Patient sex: M
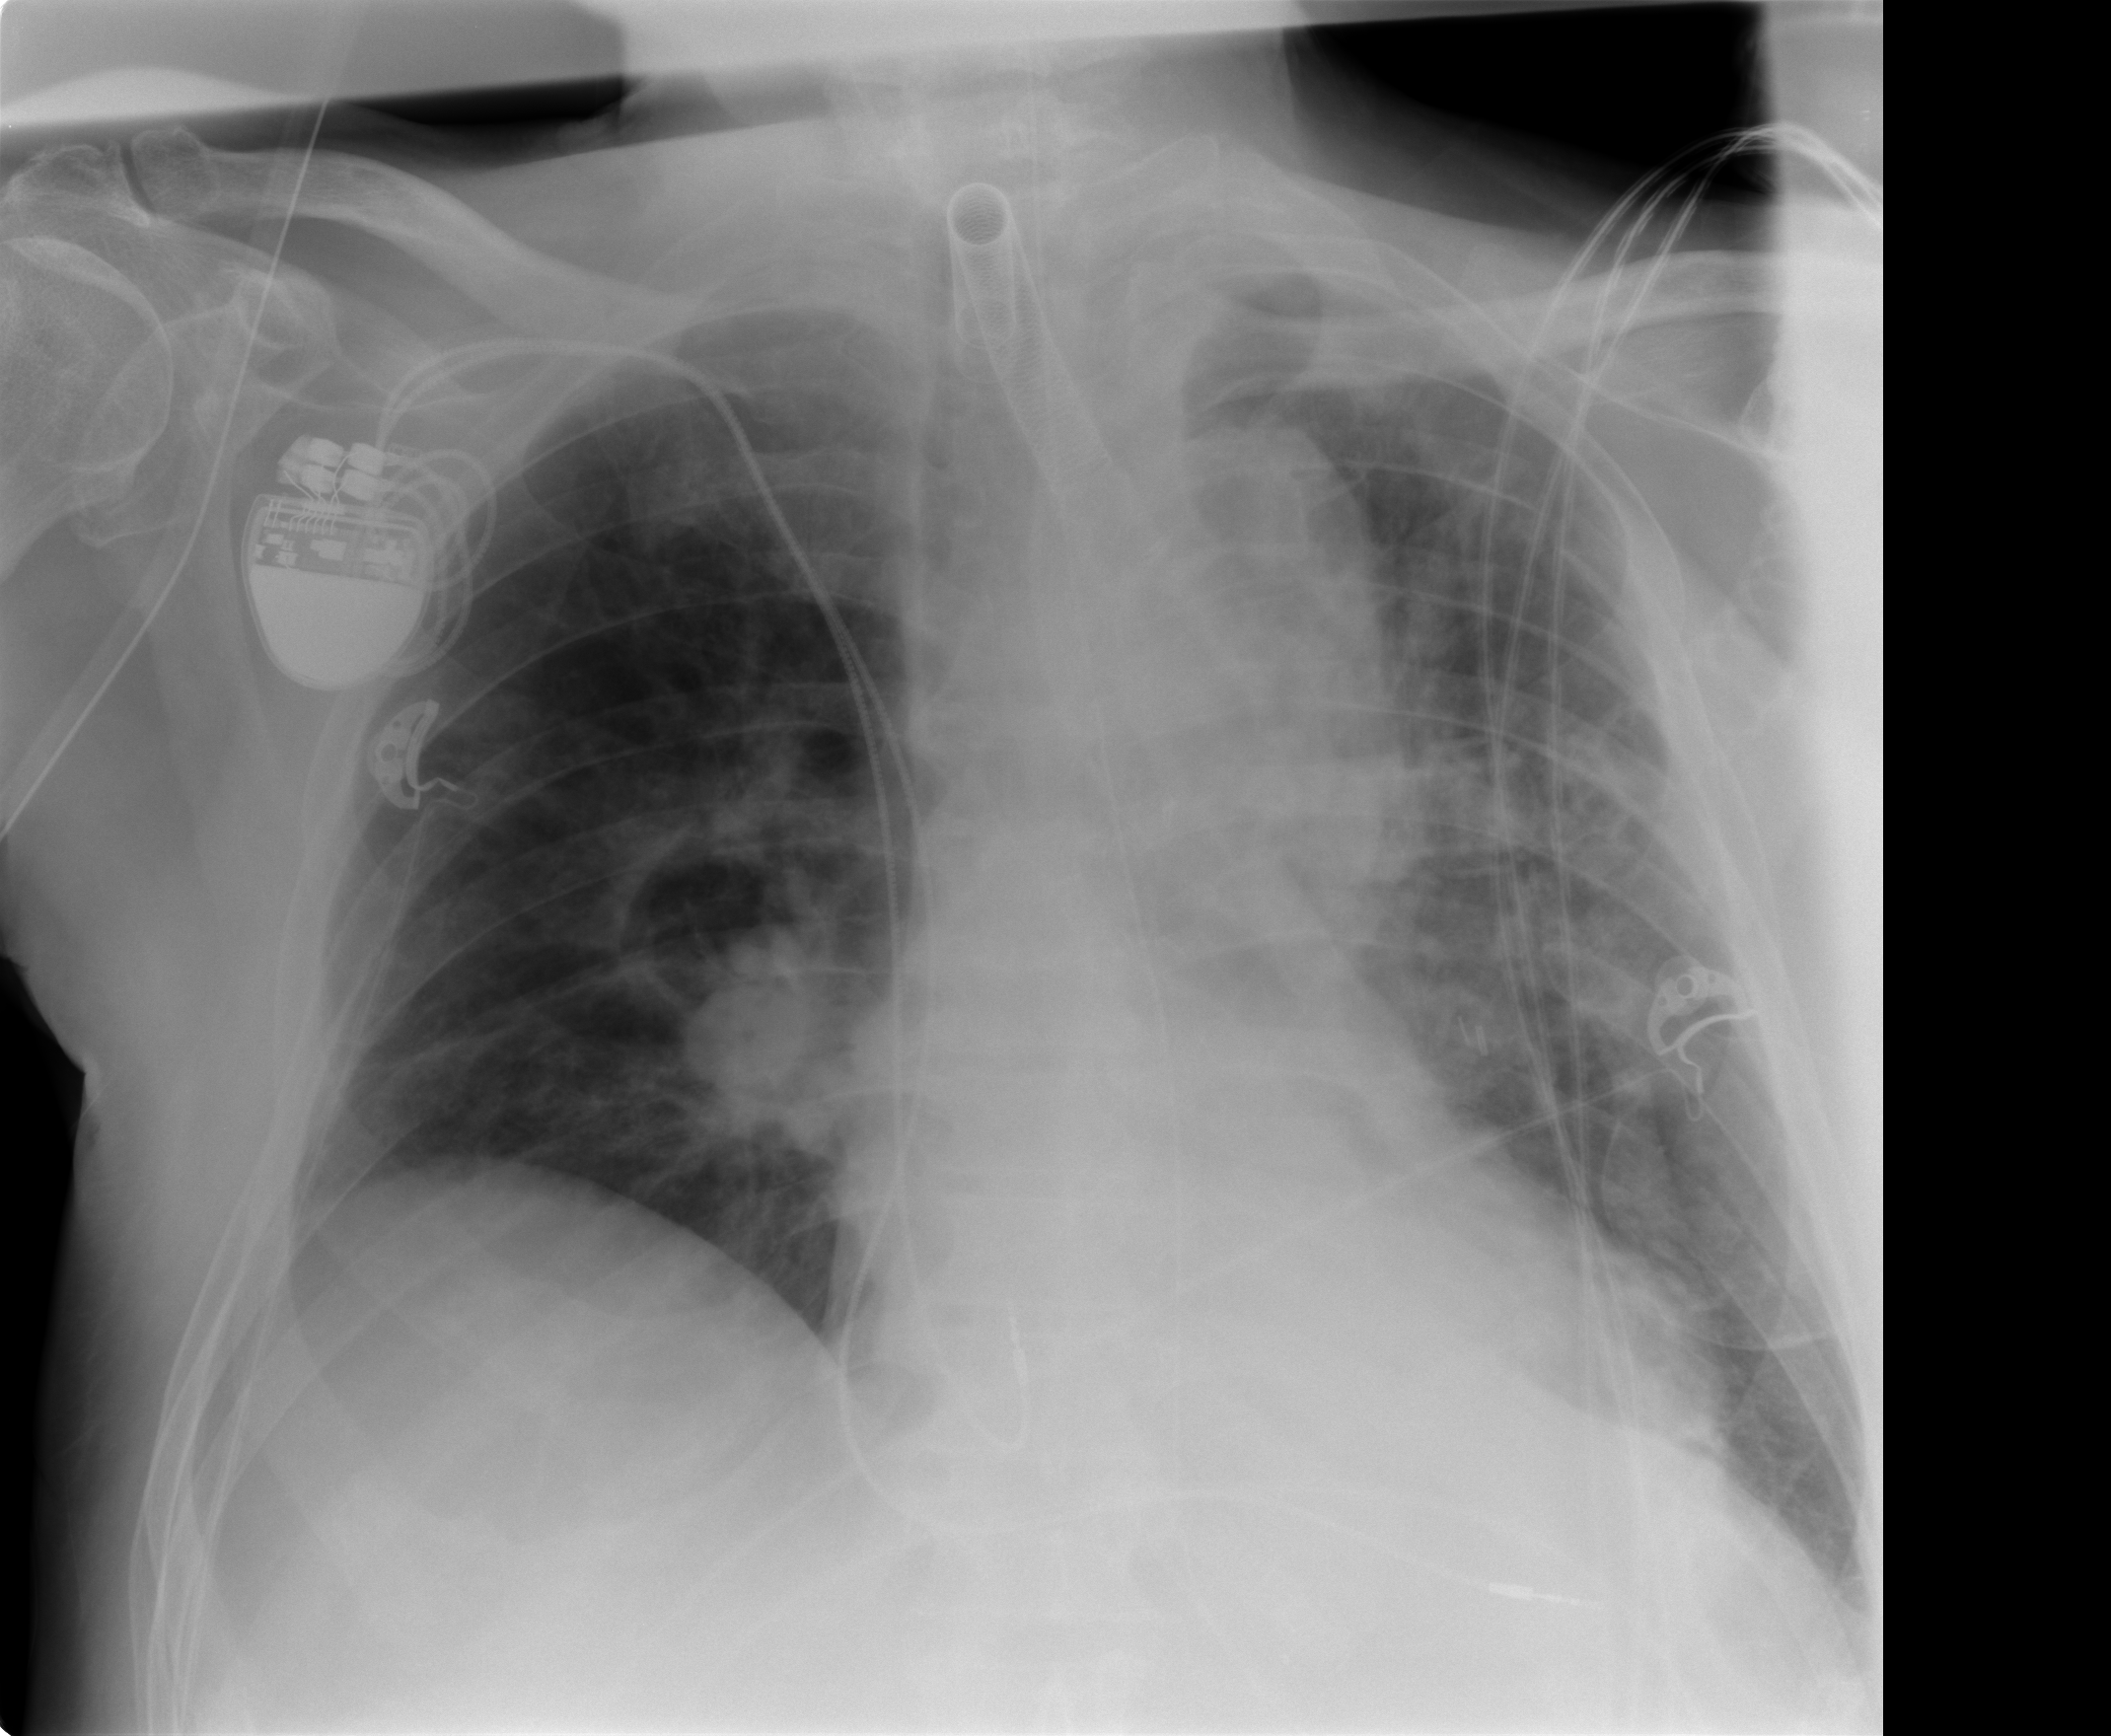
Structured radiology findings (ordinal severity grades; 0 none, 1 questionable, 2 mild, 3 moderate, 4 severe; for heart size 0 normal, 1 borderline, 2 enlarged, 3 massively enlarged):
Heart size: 2
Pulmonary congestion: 1
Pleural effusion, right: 0
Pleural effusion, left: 1
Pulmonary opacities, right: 2
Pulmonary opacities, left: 3
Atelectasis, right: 2
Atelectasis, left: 3